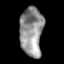
Tissue: skin
Cell type: Epithelial cells
Senescence score: 0.2636
Nuclear area (px): 1098
Mean DAPI intensity: 147.05